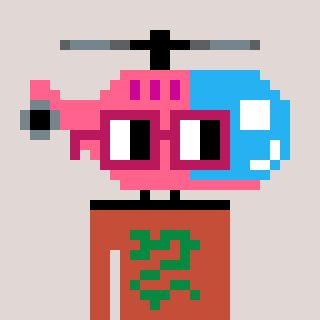
a pixel art character with square dark red glasses, a helicopter-shaped head and a rust-colored body on a warm background